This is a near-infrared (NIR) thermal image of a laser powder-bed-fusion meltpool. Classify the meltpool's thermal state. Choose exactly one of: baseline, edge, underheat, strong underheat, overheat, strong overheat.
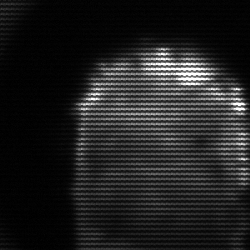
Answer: baseline